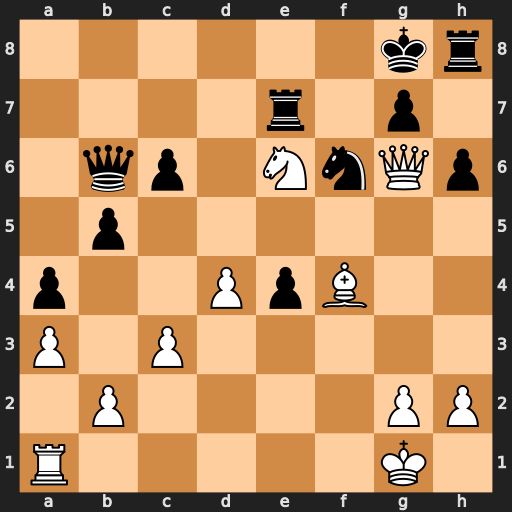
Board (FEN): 6kr/4r1p1/1qp1NnQp/1p6/p2PpB2/P1P5/1P4PP/R5K1
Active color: w
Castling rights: -
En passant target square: -
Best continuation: Nxg7 Rxg7 Qxf6